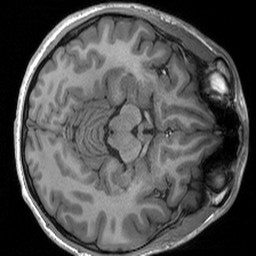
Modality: T1w
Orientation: axial
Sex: male
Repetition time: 1.95 s
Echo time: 0.026 s